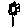
Label: flower